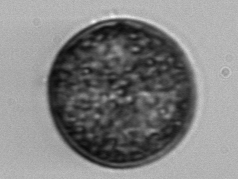
Label: Coscinodiscus